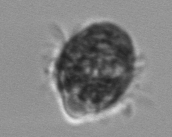
Label: Didinium